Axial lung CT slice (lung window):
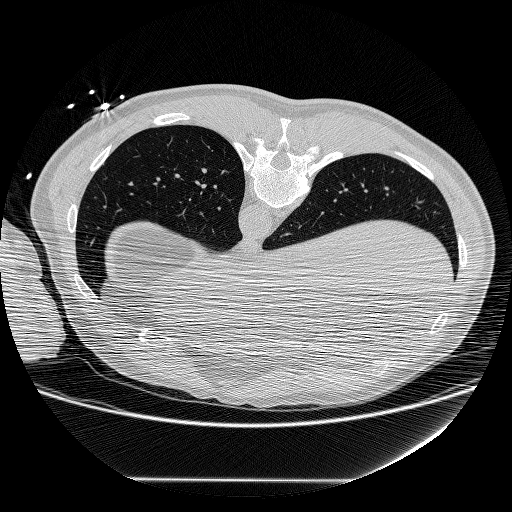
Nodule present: no